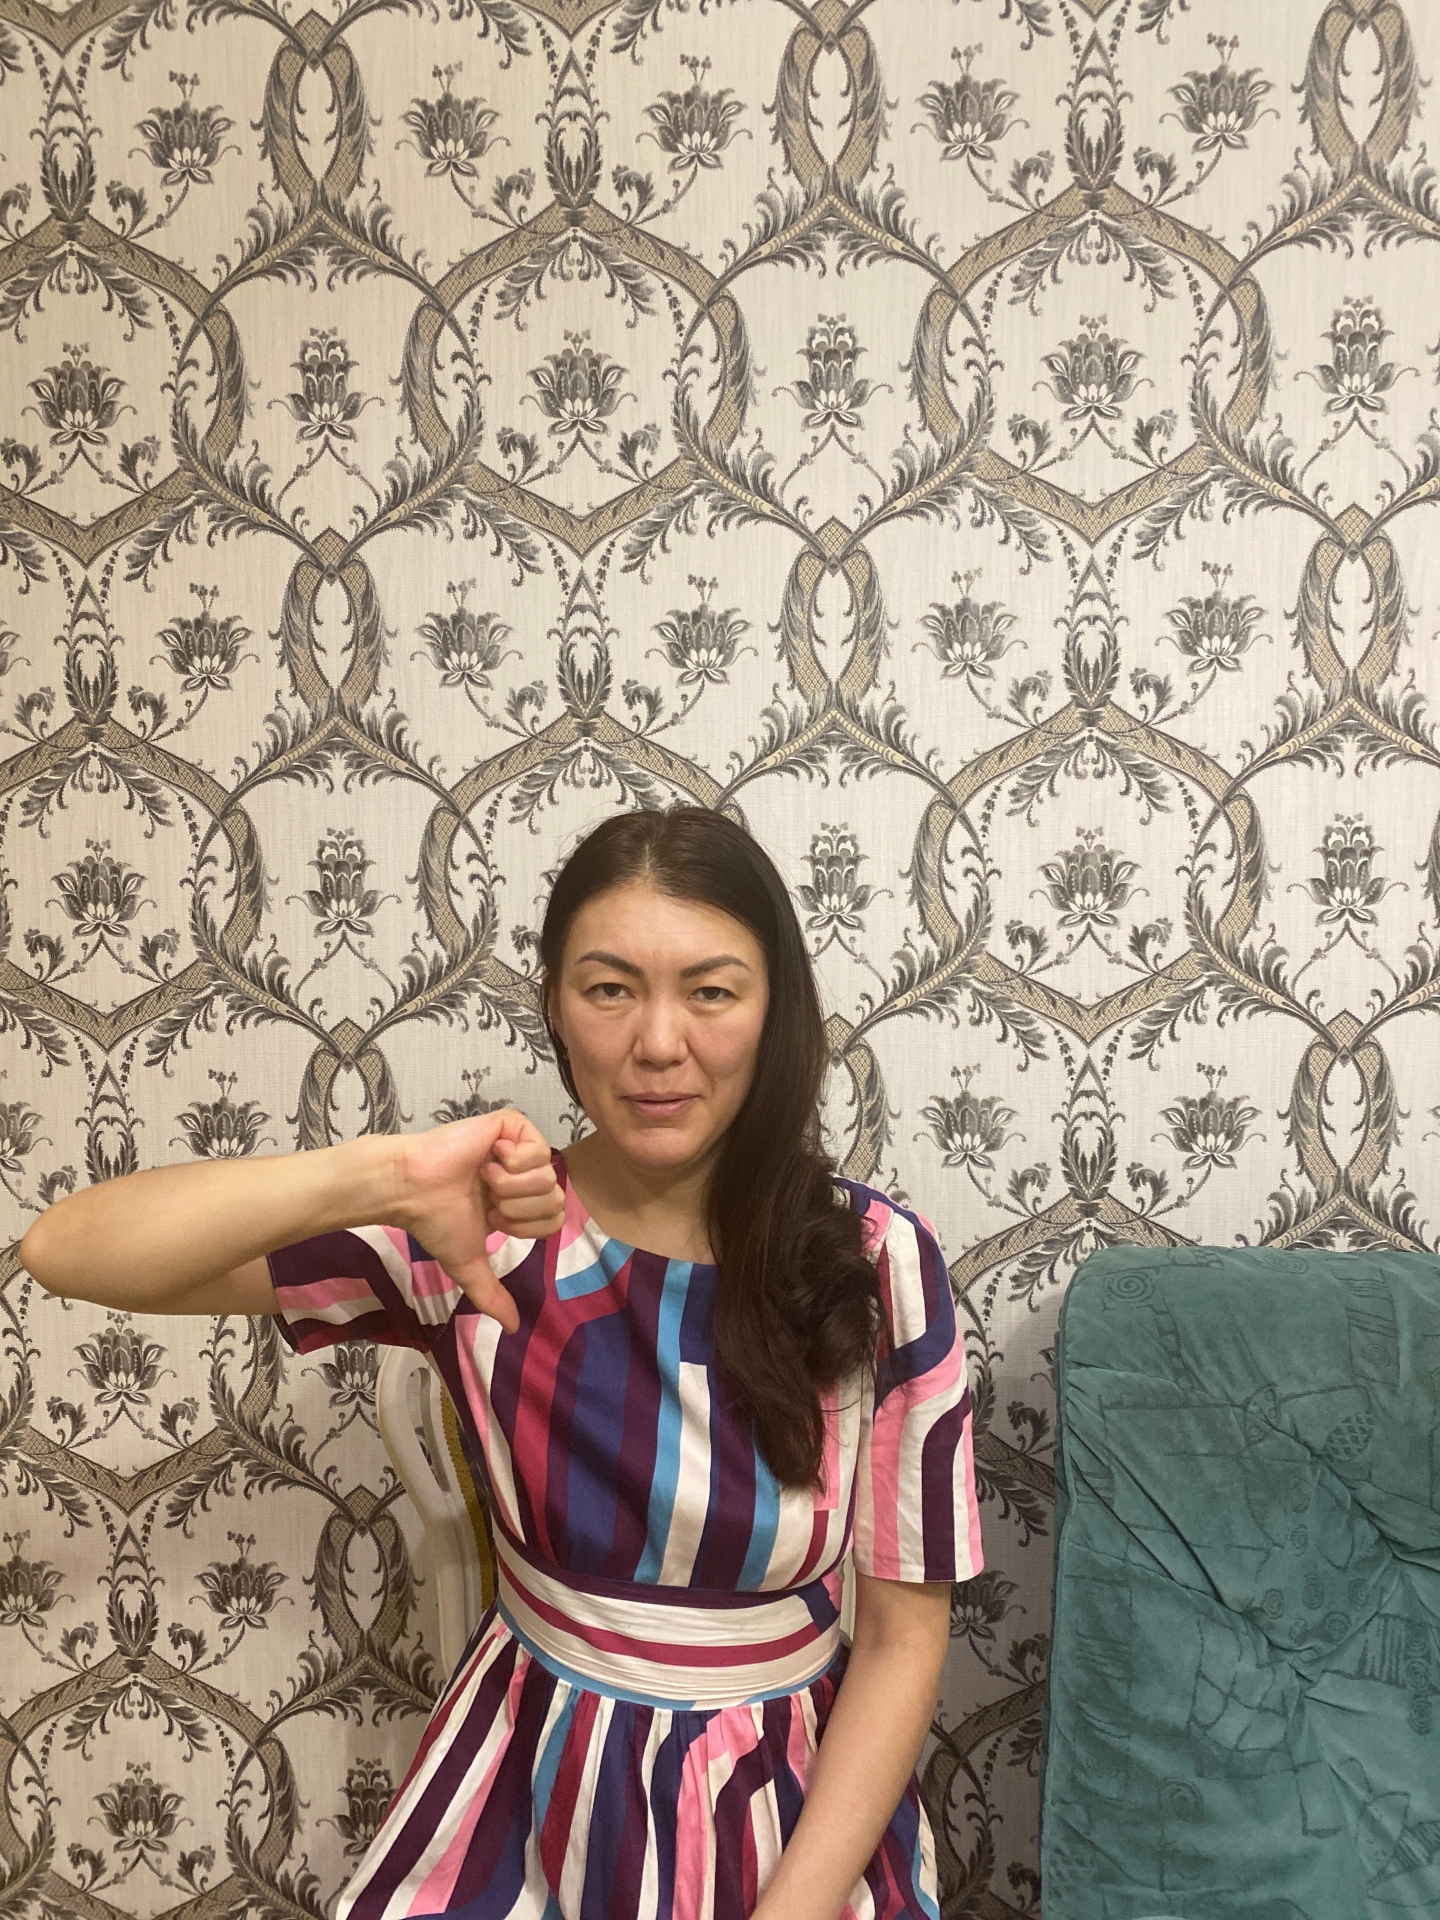
Label: clear